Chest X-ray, PA view. Patient: 59 years old, sex F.
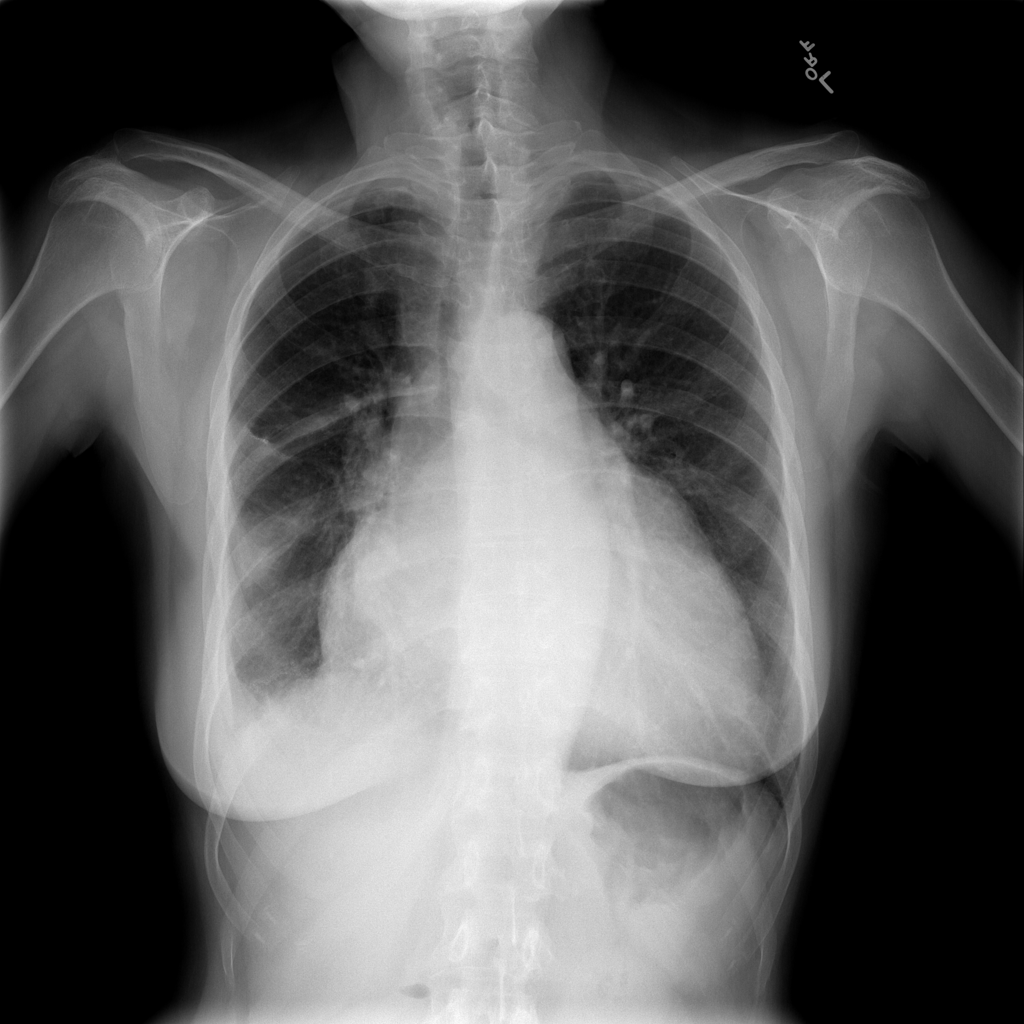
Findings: Cardiomegaly, Effusion